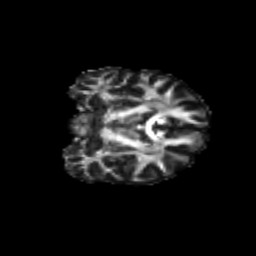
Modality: FA
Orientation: coronal
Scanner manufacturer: siemens
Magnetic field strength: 3 T
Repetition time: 9.2 s
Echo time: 0.084 s